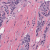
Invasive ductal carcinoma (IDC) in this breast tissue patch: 1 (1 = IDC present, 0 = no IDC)